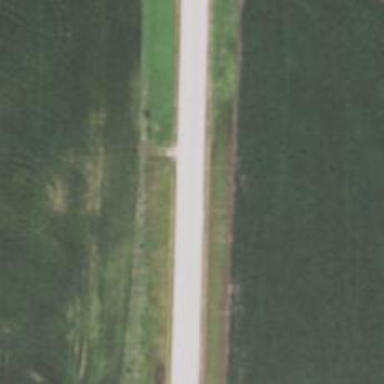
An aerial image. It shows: Secondary road with asphalt surface.